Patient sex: F
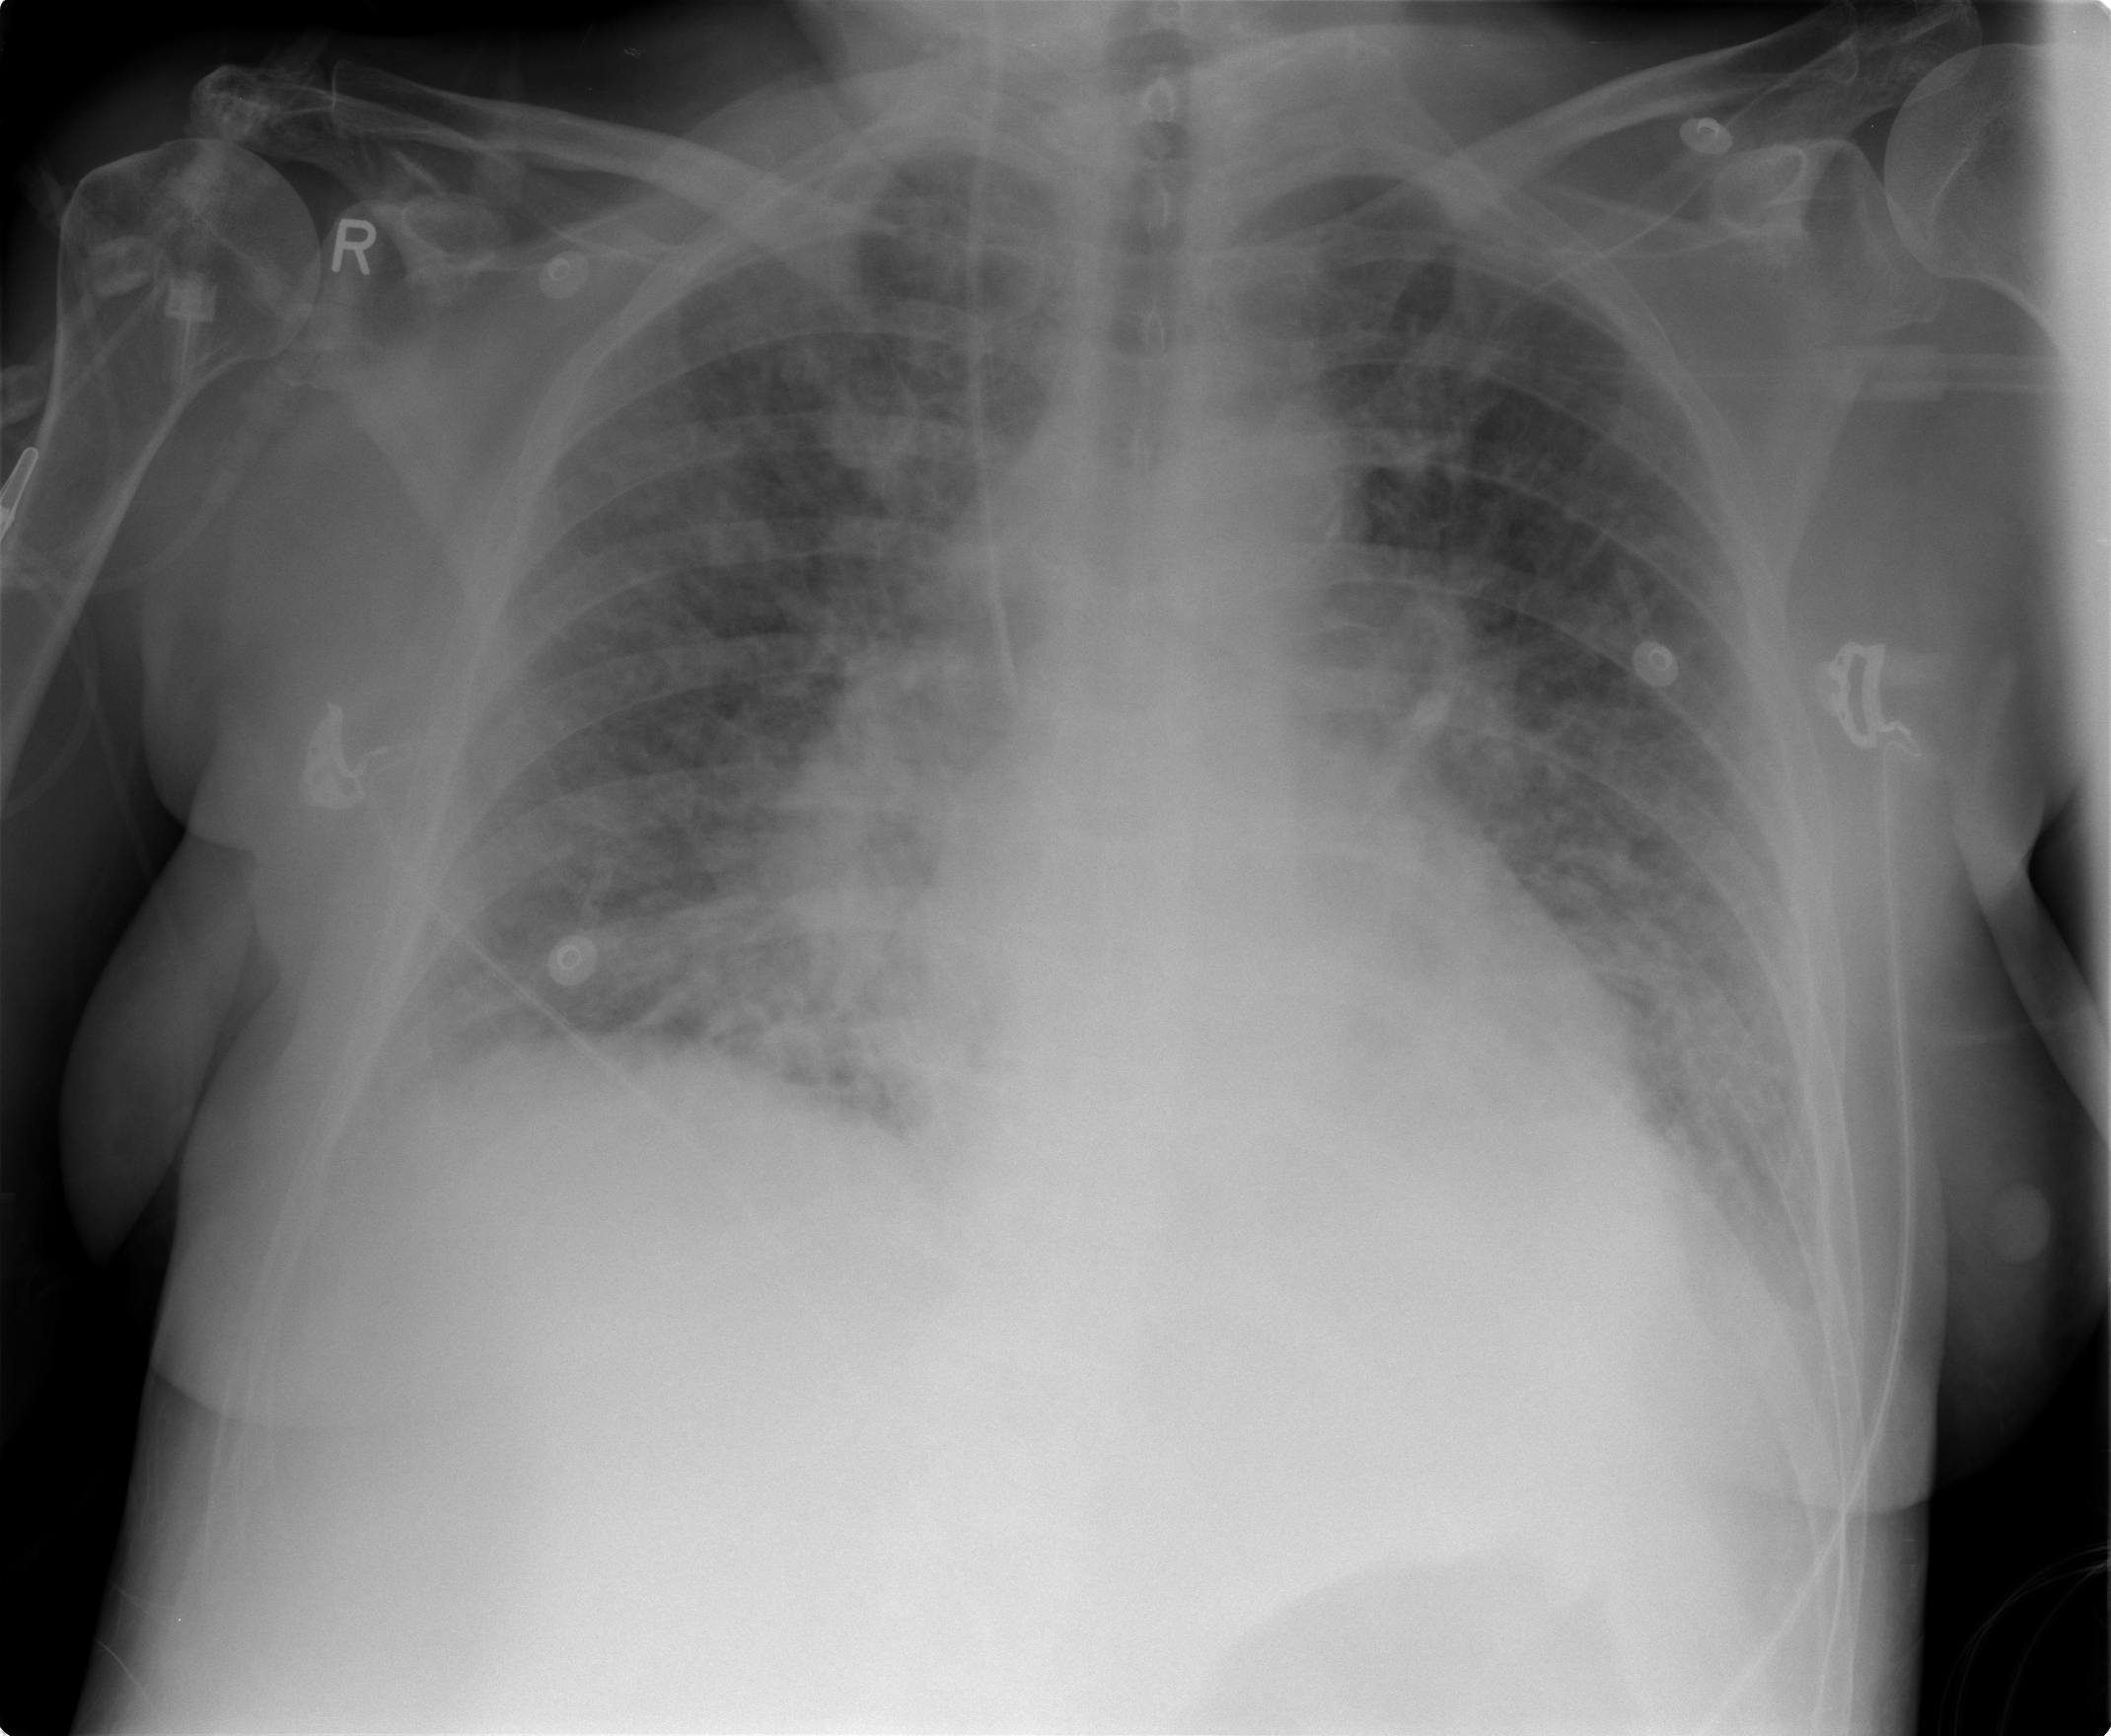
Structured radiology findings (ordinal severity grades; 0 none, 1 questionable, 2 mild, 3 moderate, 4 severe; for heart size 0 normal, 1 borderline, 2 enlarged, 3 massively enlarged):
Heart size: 1
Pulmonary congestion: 3
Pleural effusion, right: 2
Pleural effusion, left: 2
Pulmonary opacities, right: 3
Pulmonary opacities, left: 3
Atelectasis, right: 2
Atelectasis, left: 2